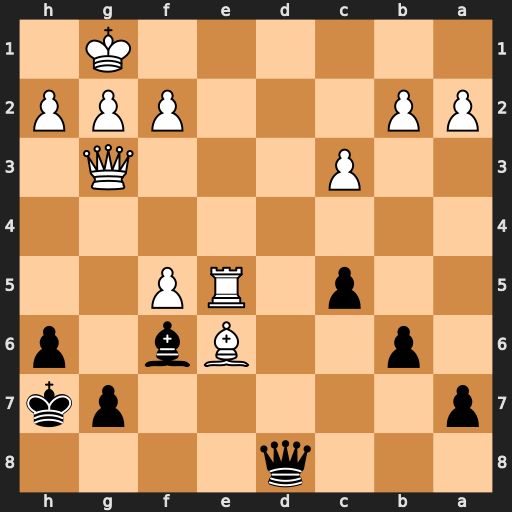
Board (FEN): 3q4/p5pk/1p2Bb1p/2p1RP2/8/2P3Q1/PP3PPP/6K1
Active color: b
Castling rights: -
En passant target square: -
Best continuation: Qd1+ Re1 Qxe1#